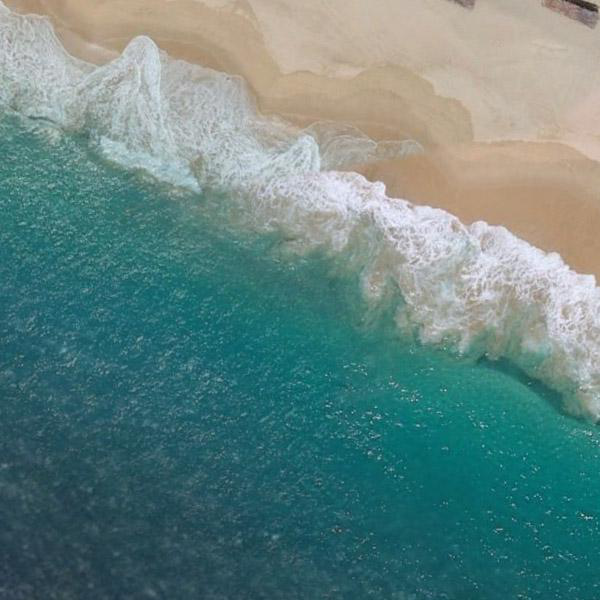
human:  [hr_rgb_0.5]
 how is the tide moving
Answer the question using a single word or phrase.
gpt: rising